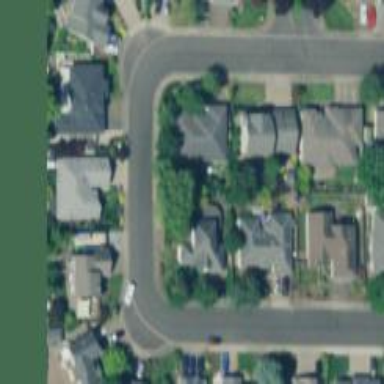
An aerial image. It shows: Residential road with sidewalks on both sides.